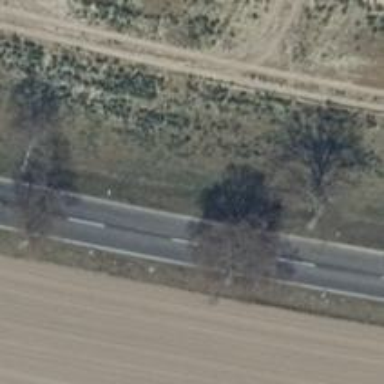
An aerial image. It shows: Secondary road with asphalt surface.